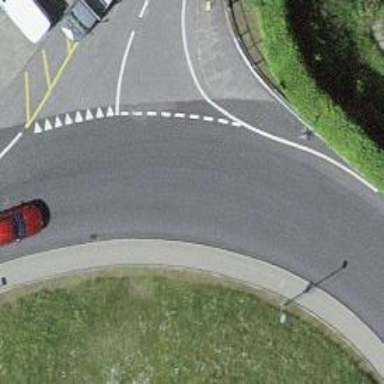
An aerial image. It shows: Uncontrolled road crossing.